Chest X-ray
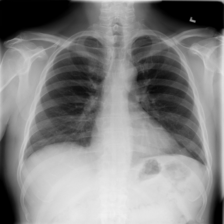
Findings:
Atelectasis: negative
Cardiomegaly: negative
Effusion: negative
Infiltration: negative
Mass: negative
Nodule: negative
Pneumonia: negative
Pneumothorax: negative
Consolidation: negative
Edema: negative
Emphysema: negative
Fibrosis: negative
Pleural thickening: negative
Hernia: negative